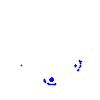
Particle: pion